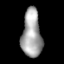
Tissue: lung
Cell type: Endothelial cells
Senescence score: 0.6363
Nuclear area (px): 920
Mean DAPI intensity: 164.499